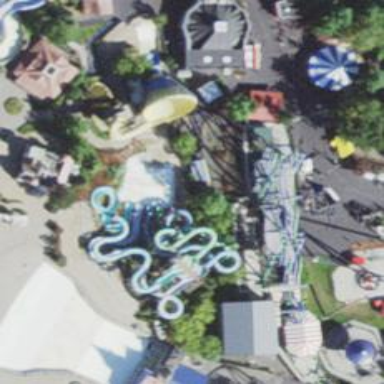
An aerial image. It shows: Water slide attraction.